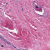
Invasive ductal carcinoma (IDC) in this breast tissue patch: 0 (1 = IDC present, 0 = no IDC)